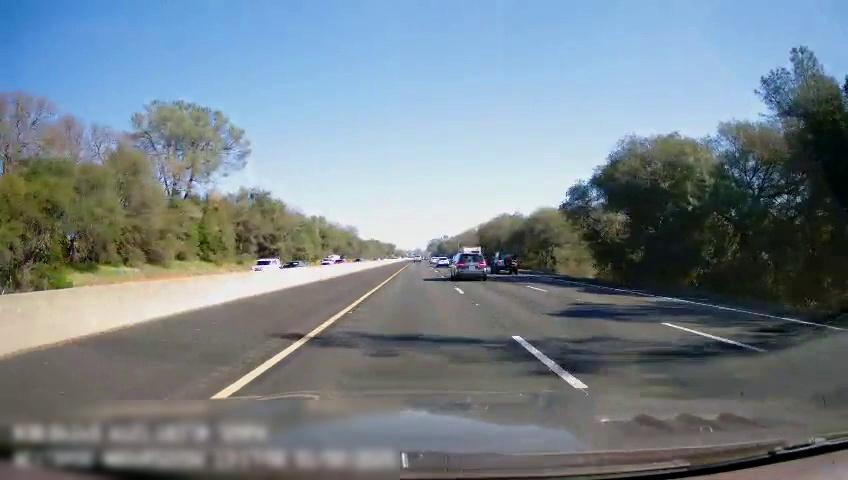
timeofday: Day
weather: Sunny
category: Drivable Space
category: Vehicles | SUV
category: Vehicles | Car
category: Vehicles | Truck
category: Vehicles | SUV
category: Vehicles | Truck
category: Vehicles | SUV
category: Vehicles | SUV
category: Vehicles | SUV
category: Vehicles | Van
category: Vehicles | Car
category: Vehicles | Car
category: Lanes | Current Lane
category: Lanes | Current Lane
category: Lanes | Alternate Lane
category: Lanes | Alternate Lane